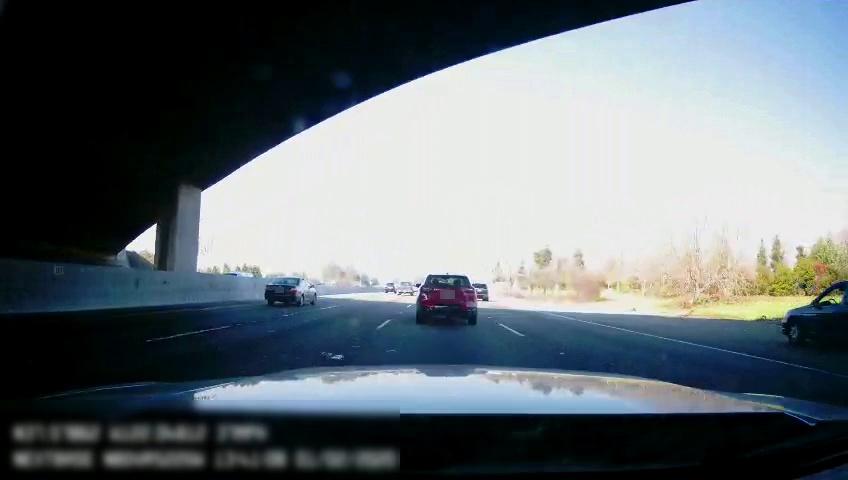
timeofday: Day
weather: Sunny
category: Drivable Space
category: Vehicles | SUV
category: Vehicles | Truck
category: Vehicles | SUV
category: Vehicles | Car
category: Vehicles | SUV
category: Vehicles | Car
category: Vehicles | Truck
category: Lanes | Alternate Lane
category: Lanes | Current Lane
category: Lanes | Alternate Lane
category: Lanes | Alternate Lane
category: Lanes | Alternate Lane